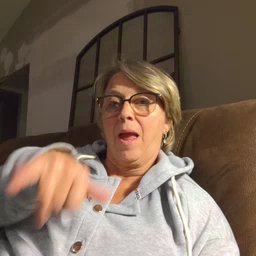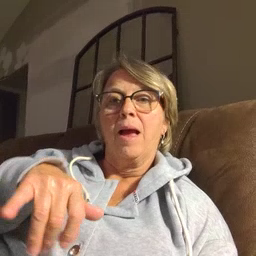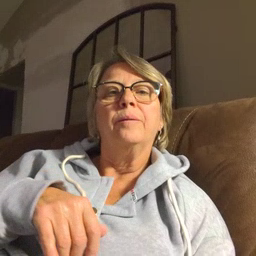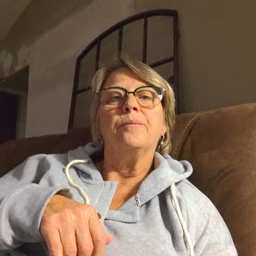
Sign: that